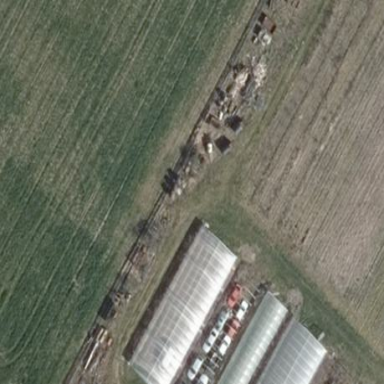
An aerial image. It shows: Greenhouse.